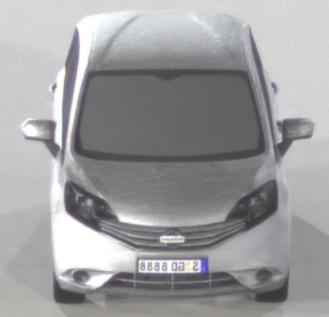
Make: Nissan
Model: Note 1.2
Detailed model: Note (E12) (10/13 - 12/16)
Model produced from: 2013/10
Model produced until: 2015/09
Doors: 5
Color: white
Road condition: dry road
Daytime: night
Contrast: high contrast